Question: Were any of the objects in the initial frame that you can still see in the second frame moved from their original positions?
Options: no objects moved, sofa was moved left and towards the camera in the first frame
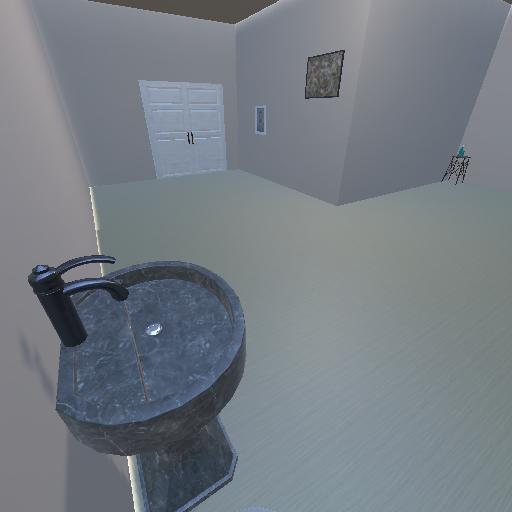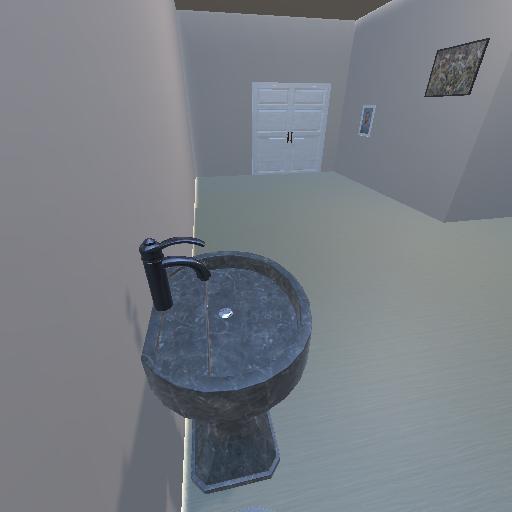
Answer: no objects moved